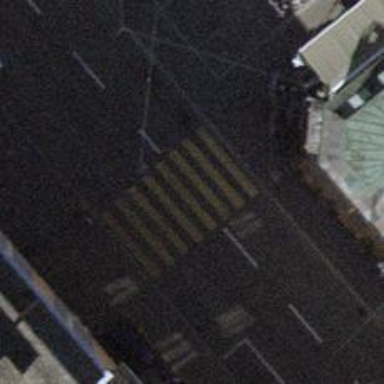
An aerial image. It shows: Uncontrolled zebra crossing with notable zebra markings.